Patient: sex F, age 26
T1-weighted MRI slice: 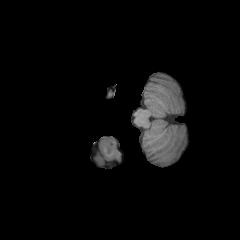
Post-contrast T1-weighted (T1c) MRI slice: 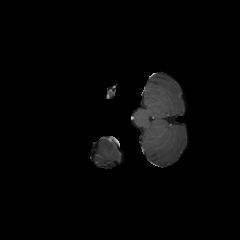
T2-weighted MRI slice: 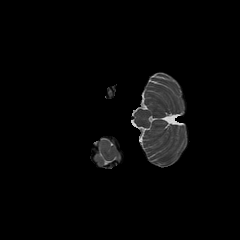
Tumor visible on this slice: no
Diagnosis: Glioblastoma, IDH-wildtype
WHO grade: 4